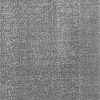
Atmospheric dust classification: dusty